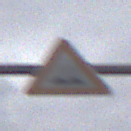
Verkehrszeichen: UnebeneFahrbahn
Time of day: Midday
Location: Outdoor (Suburban)
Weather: Overcast
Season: NotSpecified
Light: Natural